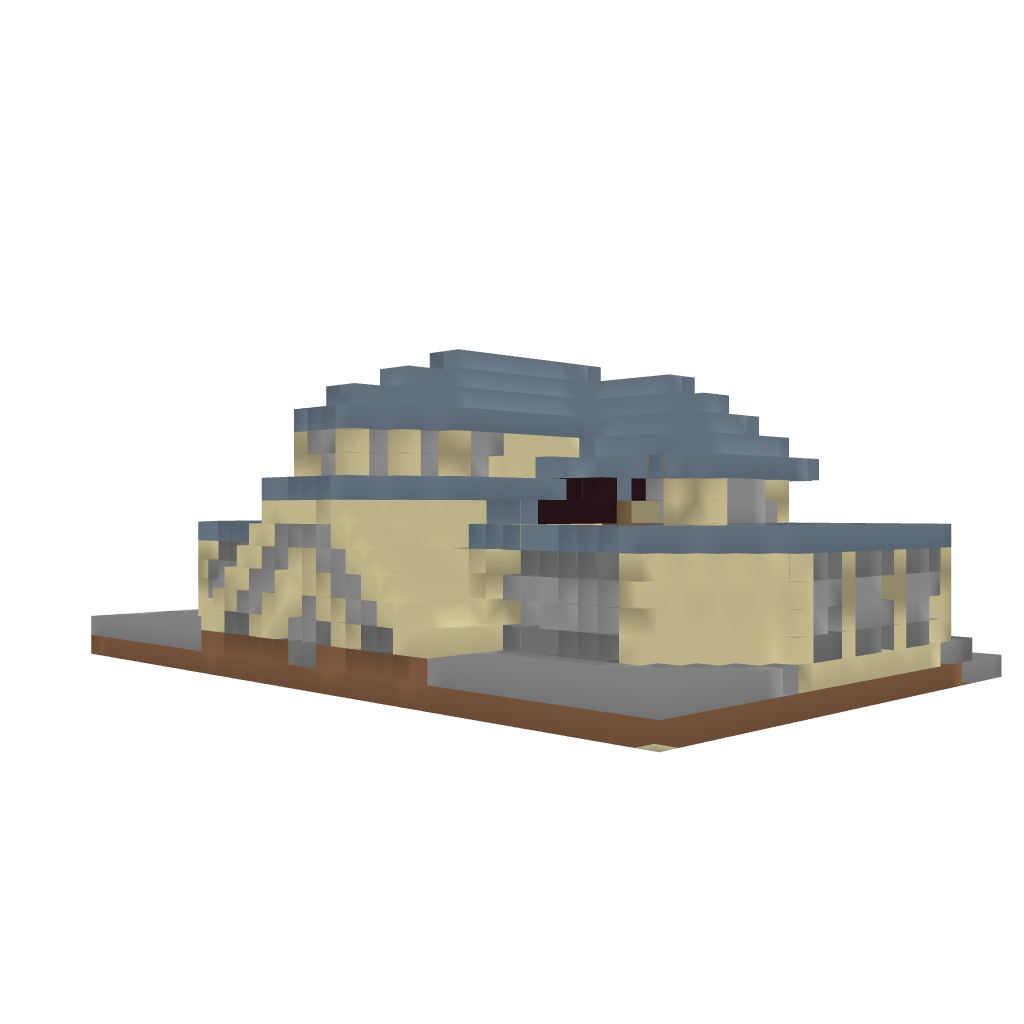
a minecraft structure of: ch2112`little mansion